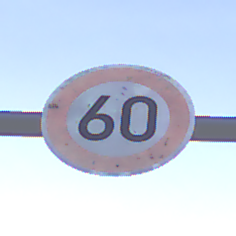
Verkehrszeichen: Geschwindigkeit60
Umgebung: Outdoor, Nature
Tageszeit: SunriseSunset
Wetter: PartlyCloudy
Licht: Natural
Jahreszeit: NotSpecified
Kontrast: HighContrast